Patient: sex F, age 62
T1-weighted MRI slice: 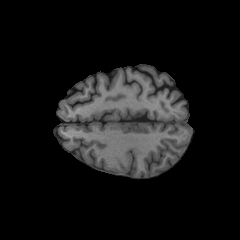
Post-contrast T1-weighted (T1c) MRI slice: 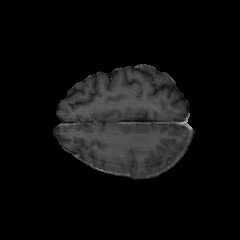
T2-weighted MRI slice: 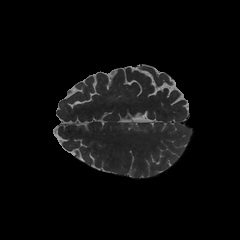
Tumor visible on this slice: no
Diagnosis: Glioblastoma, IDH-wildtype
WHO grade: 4